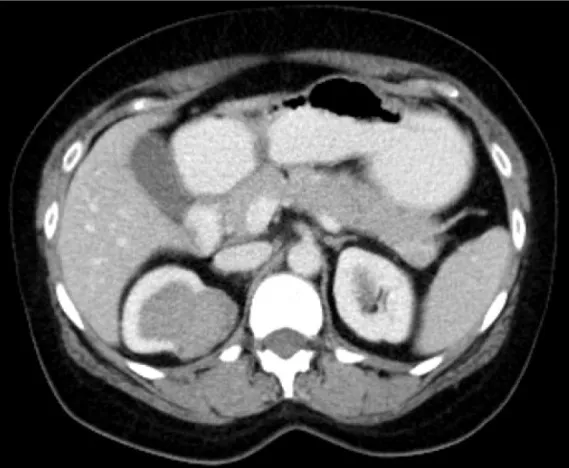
Contrast-enhanced CT scan of the abdomen showing renal mass in the right kidney.
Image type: radiology (ct)